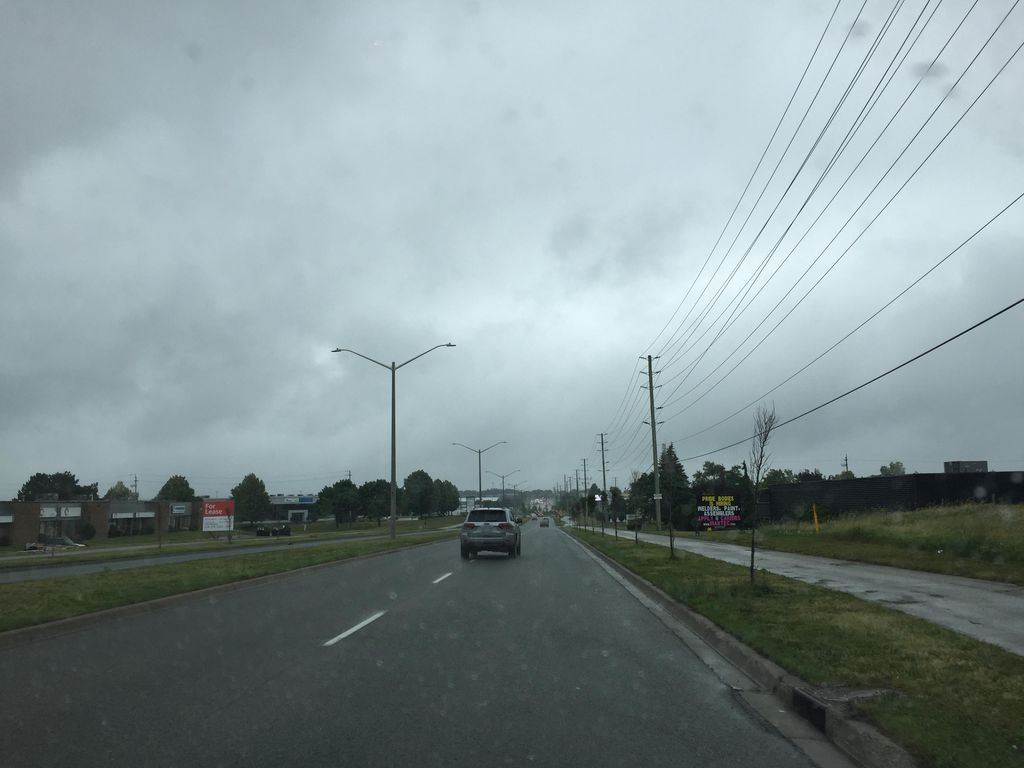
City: kitchener-waterloo